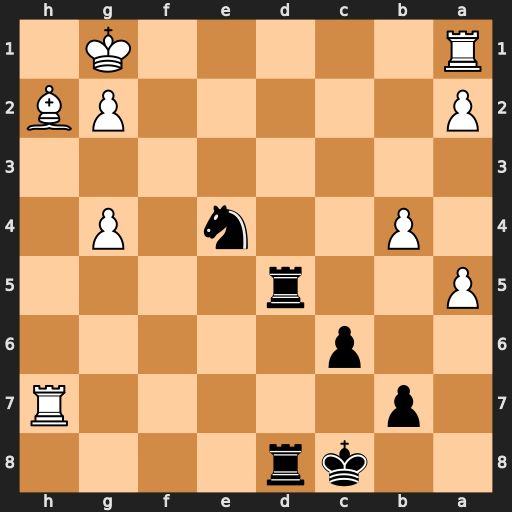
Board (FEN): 2kr4/1p5R/2p5/P2r4/1P2n1P1/8/P5PB/R5K1
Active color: b
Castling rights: -
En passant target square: -
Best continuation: Rd1+ Rxd1 Rxd1#